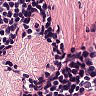
Metastatic tissue present: no